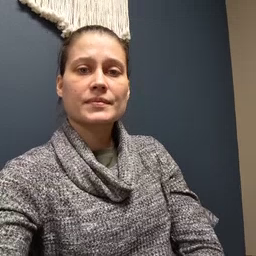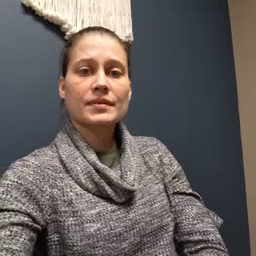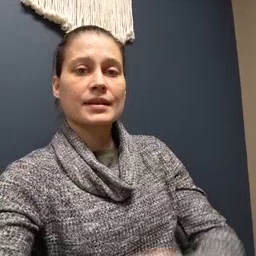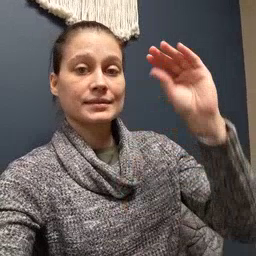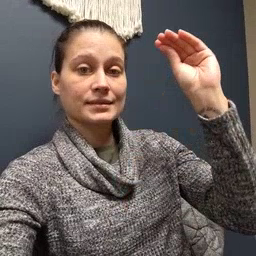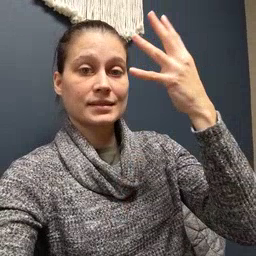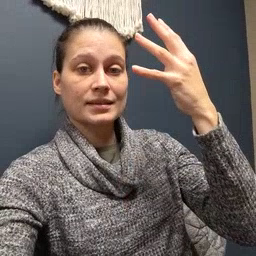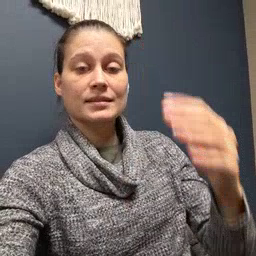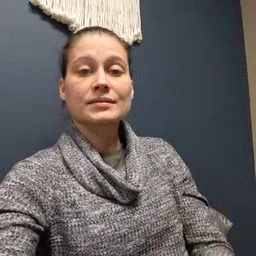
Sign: sun